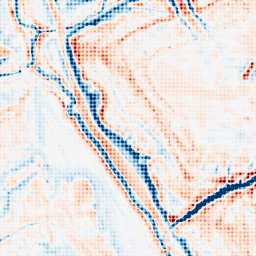
Category: edge_preserving
Decomposition family: bilateral
Decomposition parameters: d: 21
sigma_color: 100
sigma_space: 50
Upsampling method: sinc_blackman
Upsampling parameters: scale: 8
kernel_size: 8
Upsampling scale: 8